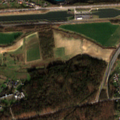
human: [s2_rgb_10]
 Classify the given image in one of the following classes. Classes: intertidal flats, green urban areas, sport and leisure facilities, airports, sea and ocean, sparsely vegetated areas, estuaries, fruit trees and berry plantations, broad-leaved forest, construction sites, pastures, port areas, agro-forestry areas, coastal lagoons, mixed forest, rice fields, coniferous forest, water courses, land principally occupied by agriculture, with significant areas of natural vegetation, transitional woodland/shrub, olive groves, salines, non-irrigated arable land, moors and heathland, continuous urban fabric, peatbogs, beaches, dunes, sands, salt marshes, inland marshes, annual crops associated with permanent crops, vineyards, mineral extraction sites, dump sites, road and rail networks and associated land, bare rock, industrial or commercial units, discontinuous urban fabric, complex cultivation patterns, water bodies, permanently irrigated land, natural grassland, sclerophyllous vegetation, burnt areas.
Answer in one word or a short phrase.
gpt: discontinuous urban fabric, complex cultivation patterns, broad-leaved forest, water courses